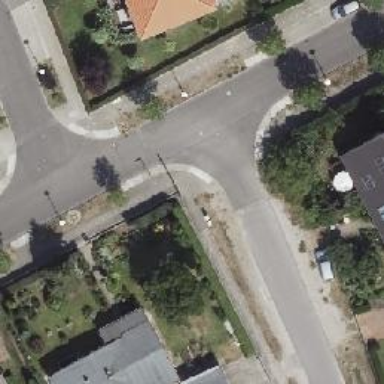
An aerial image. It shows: Unmarked road crossing.